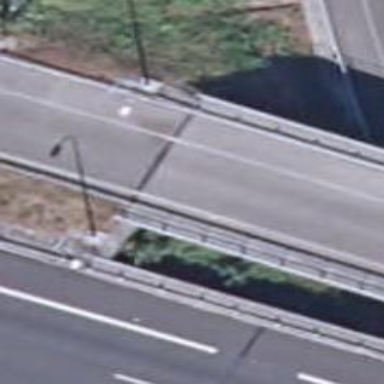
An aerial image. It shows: Bridge over motorway_link.